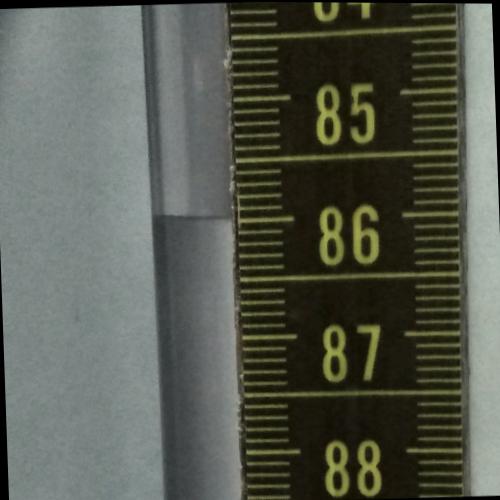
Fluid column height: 86.0 cm